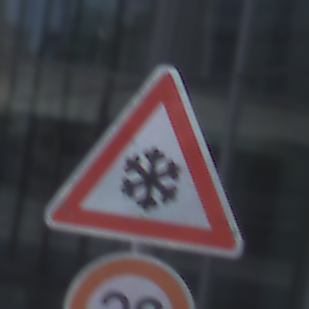
Verkehrszeichen: SchneeOderEisglaette
Zusatzzeichen unten: Geschwindigkeit20
Umgebung: Outdoor, Urban
Tageszeit: MorningAfternoon
Wetter: PartlyCloudy
Licht: Natural
Jahreszeit: NotSpecified
Kontrast: HighContrast